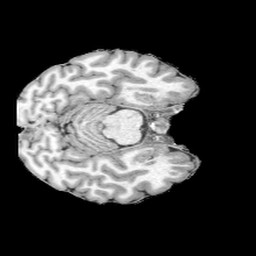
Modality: UNIT1
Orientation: axial